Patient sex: F
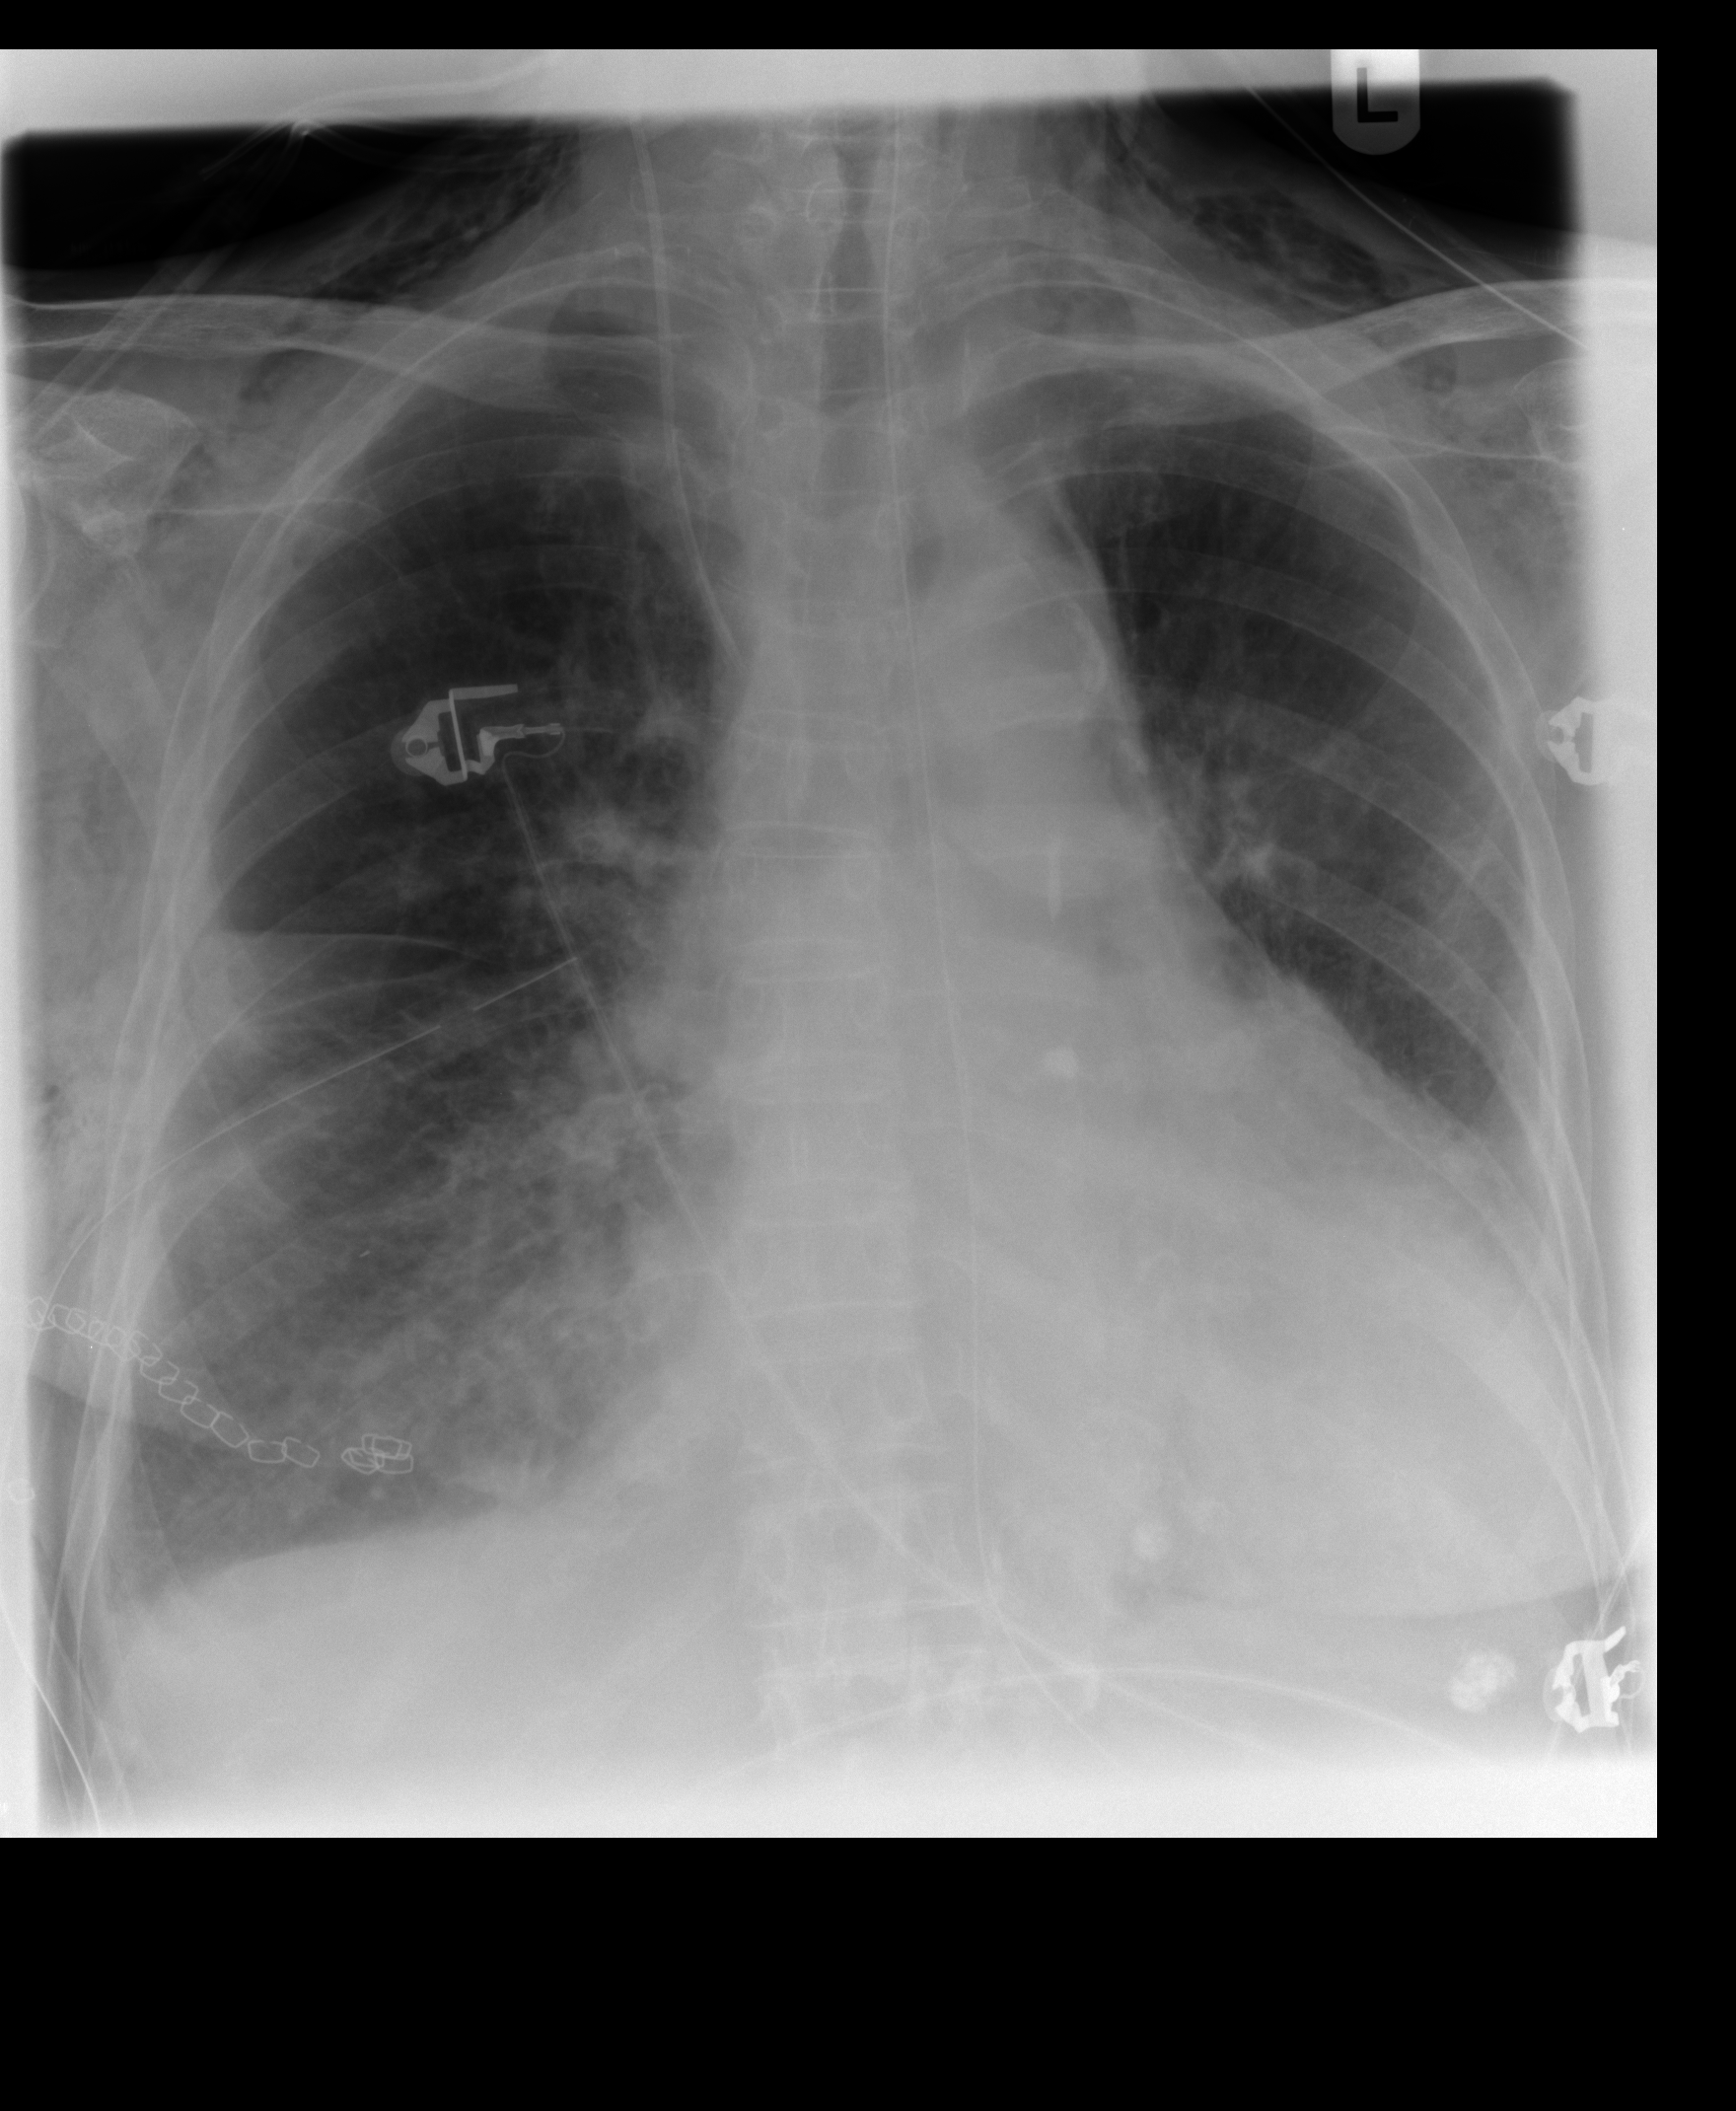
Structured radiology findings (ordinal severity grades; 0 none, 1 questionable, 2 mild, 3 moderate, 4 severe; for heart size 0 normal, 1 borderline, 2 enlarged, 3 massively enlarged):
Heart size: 2
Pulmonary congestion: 2
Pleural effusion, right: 2
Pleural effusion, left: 2
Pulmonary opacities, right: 2
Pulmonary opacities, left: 0
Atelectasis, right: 2
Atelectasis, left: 2